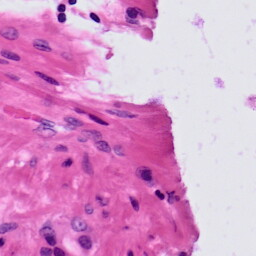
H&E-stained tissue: Prostate